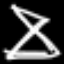
Label: hourglass